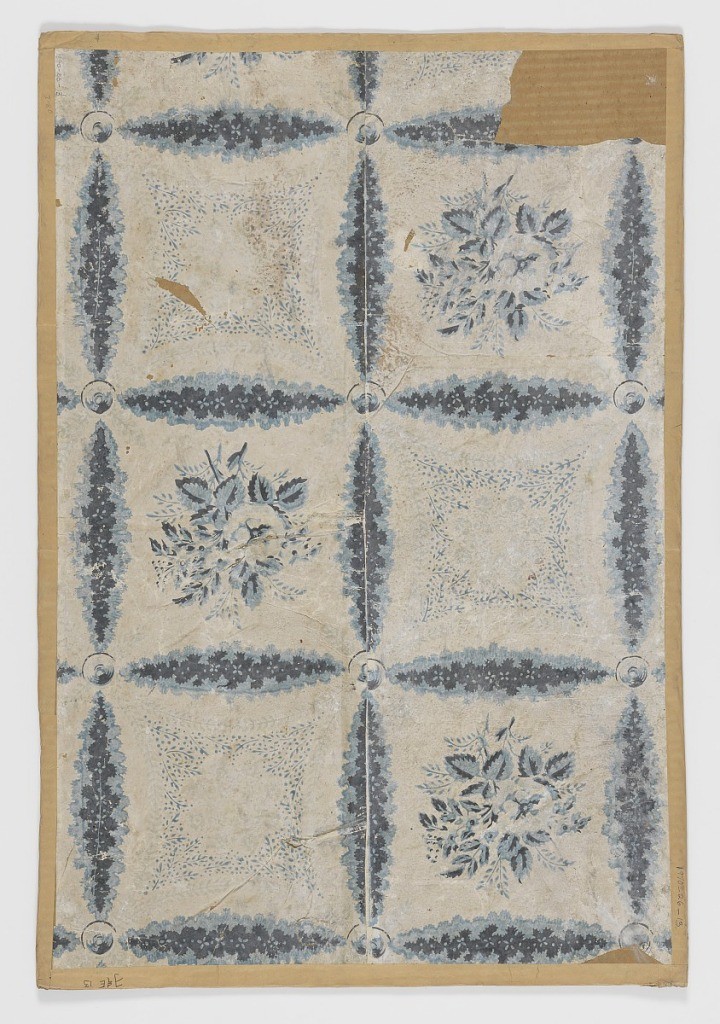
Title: Sidewall
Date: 1830–50
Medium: Block-printed
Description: Tile pattern, series of floral sprigs in alternate, printed in shades of blue on white.